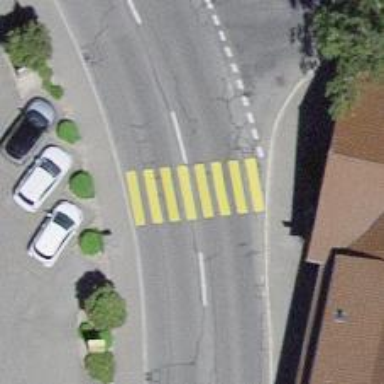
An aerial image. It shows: Zebra crossing on the road.